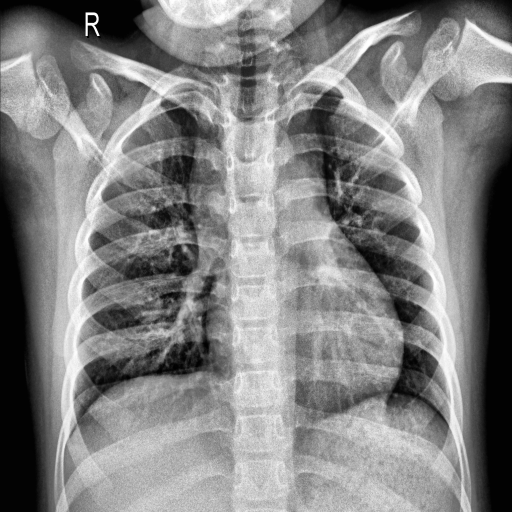
Finding: NORMAL